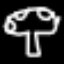
Label: mushroom